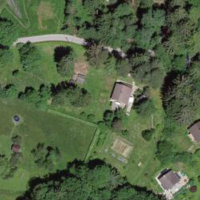
EUNIS habitat code: 44
Species observed at this site:
Caltha palustris